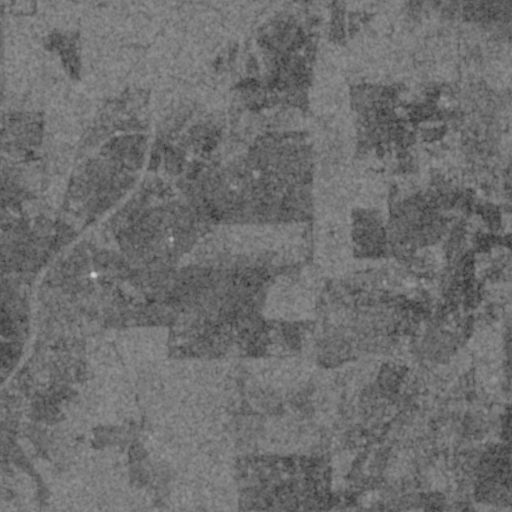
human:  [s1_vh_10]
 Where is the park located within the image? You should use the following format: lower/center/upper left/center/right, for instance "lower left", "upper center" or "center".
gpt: The park is located in the upper right of the image.
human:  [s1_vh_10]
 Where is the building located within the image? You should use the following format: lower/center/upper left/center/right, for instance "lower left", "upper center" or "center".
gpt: The building is located in the lower right of the image.
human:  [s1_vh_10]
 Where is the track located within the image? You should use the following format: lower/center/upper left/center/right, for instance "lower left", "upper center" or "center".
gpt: There is no track in the image.

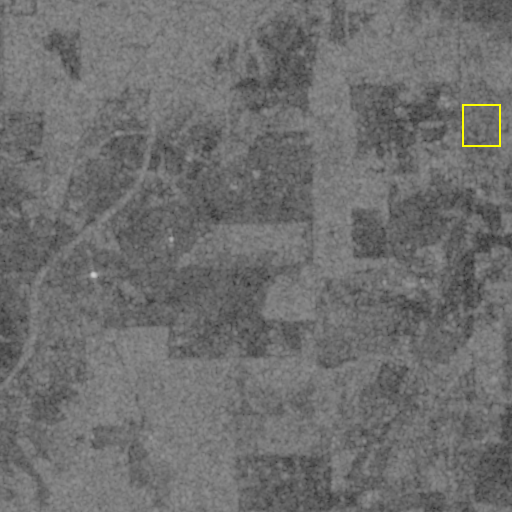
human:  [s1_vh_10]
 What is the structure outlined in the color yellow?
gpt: The structure outlined in yellow is a park.
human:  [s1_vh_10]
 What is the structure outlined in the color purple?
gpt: There is no purple outline.